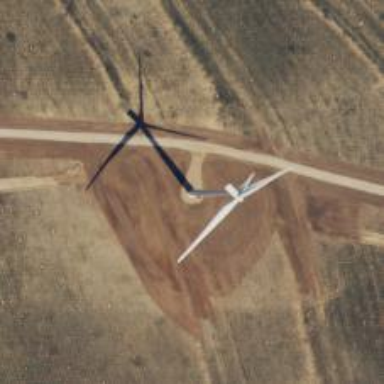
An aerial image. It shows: Wind turbine generator that utilizes wind as its source for generating electricity. It is of the horizontal axis type.